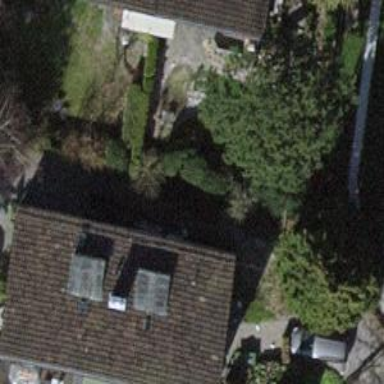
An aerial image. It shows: Semi-detached house.